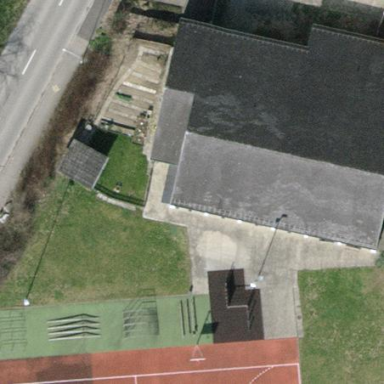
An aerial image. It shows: School building which includes sports center.